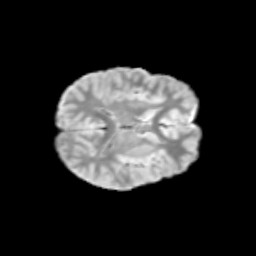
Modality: T2w
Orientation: axial
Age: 11
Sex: male
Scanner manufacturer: siemens
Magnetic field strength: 3 T
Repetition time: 3.8 s
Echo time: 0.07 s